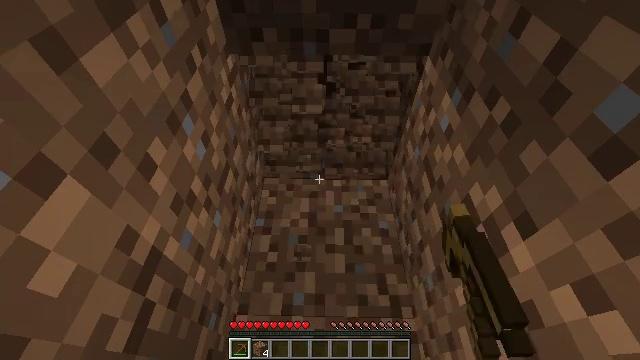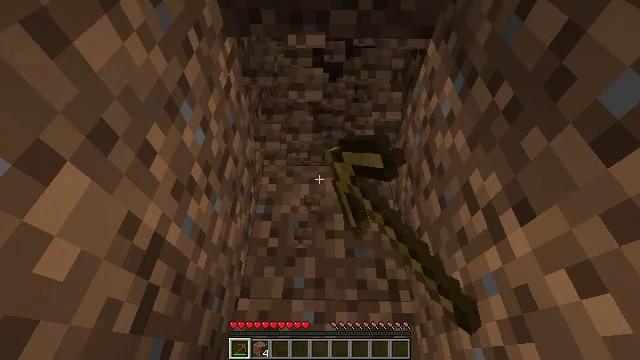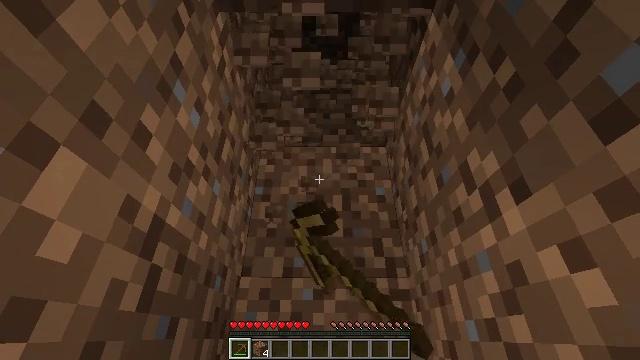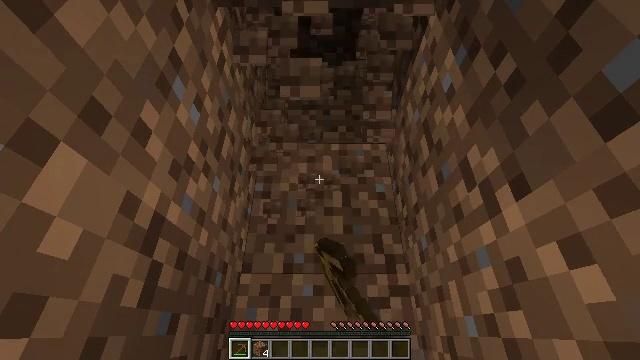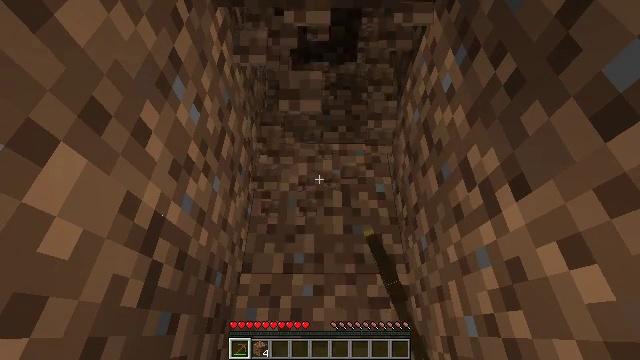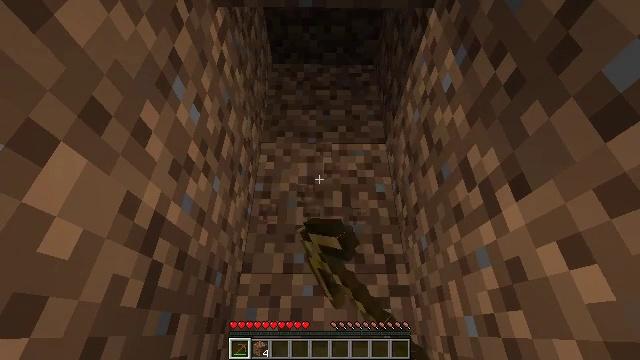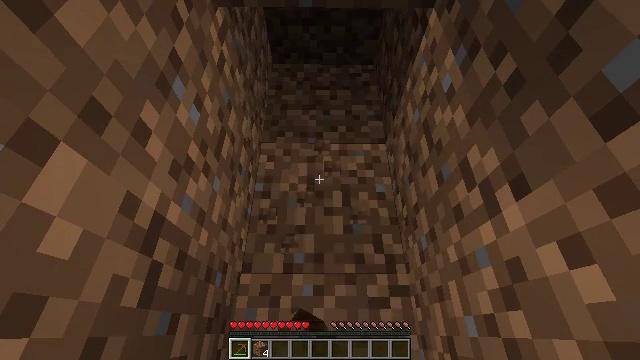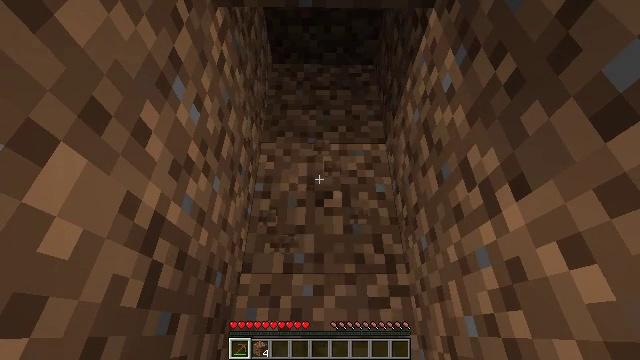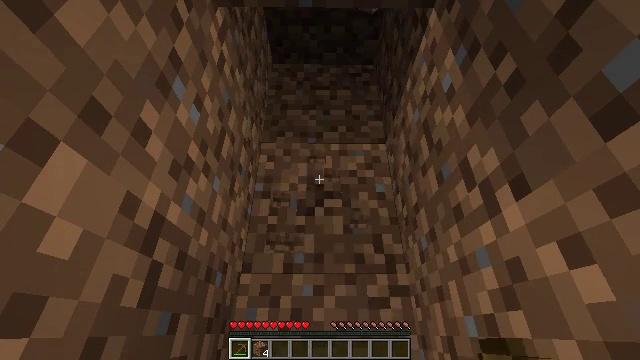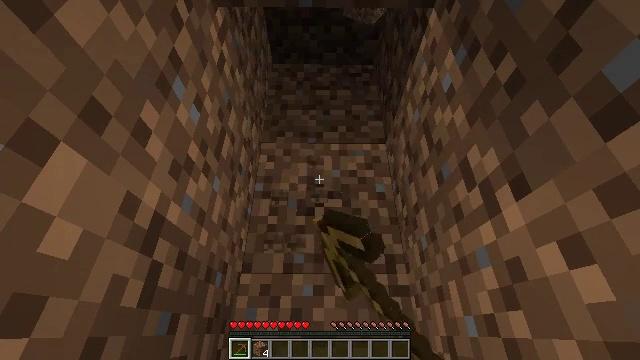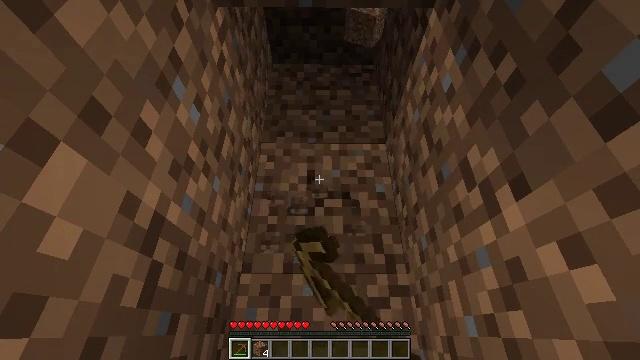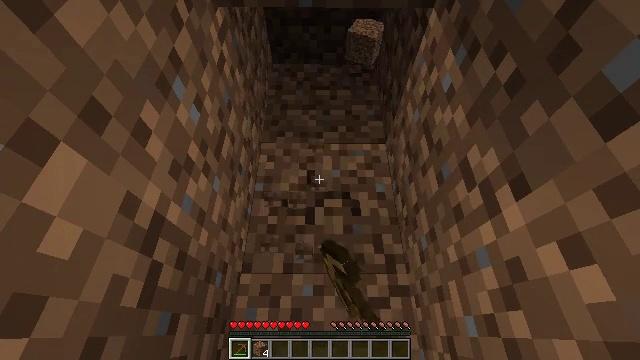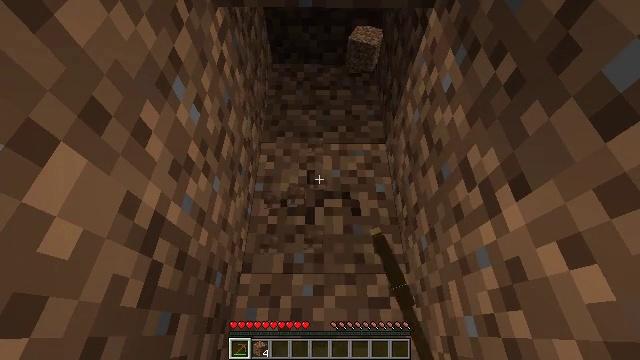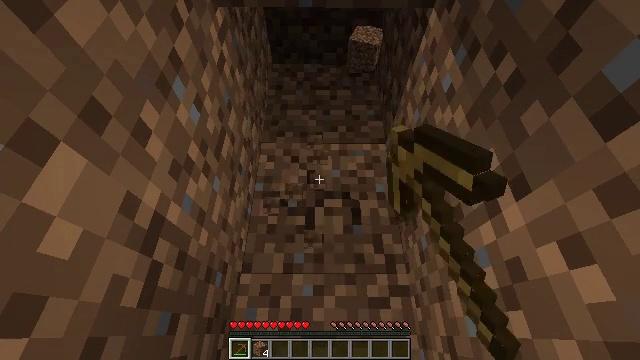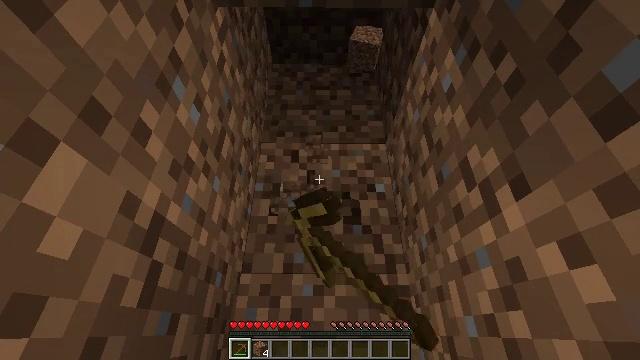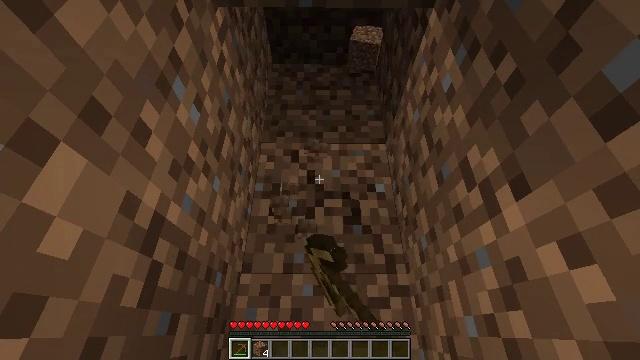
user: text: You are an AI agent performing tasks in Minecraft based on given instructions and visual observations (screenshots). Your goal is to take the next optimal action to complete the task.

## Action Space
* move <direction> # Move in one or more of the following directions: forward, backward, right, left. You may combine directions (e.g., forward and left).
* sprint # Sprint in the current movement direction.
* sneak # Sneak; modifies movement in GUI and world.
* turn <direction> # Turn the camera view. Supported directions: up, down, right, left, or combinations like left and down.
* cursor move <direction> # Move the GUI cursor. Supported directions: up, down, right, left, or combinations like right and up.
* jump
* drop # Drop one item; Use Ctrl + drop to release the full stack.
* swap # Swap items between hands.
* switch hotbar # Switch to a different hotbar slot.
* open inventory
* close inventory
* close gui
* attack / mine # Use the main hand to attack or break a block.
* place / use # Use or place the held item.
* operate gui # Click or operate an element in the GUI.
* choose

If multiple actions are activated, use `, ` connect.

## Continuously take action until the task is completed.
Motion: motion action
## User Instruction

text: Collect dirt by holding left button.
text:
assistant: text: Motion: turn down, attack / mine
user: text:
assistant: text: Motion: turn down, attack / mine
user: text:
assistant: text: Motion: attack / mine
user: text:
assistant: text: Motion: attack / mine
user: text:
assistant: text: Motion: attack / mine
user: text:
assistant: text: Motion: attack / mine
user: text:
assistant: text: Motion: attack / mine
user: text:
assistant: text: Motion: attack / mine
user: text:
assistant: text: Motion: attack / mine
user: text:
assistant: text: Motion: attack / mine
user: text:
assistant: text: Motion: attack / mine
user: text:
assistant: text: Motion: attack / mine
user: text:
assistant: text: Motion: attack / mine
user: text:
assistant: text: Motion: attack / mine
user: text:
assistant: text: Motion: attack / mine
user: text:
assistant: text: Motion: attack / mine
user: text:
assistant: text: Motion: attack / mine
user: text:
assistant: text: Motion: attack / mine
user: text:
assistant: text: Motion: attack / mine
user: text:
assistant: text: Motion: attack / mine
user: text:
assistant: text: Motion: attack / mine
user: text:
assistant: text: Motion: attack / mine
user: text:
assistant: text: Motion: attack / mine
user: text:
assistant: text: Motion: attack / mine
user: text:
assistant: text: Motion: attack / mine
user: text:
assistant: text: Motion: attack / mine
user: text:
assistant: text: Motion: turn up, attack / mine
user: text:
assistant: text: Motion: turn up, attack / mine
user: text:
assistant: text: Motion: attack / mine
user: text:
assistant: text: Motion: attack / mine